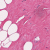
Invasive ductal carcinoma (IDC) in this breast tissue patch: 0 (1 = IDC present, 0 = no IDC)